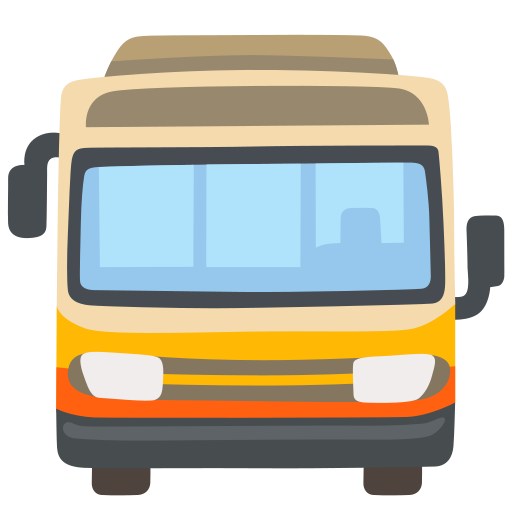
Emoji: 🚍